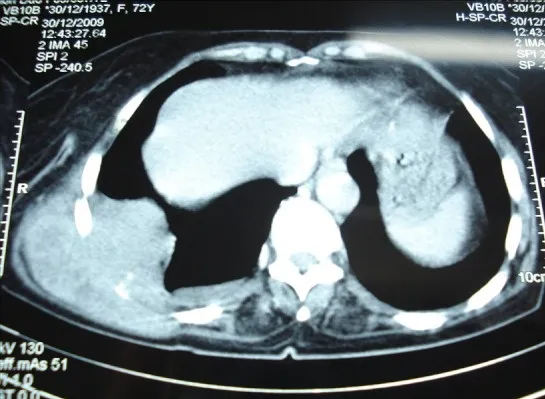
Computed tomography scan of the chest:Soft tissue mass lesion in posterior chest wall with thorax extension accompanied by pleural thickening.
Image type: radiology (ct)